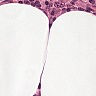
Metastatic tissue present: no